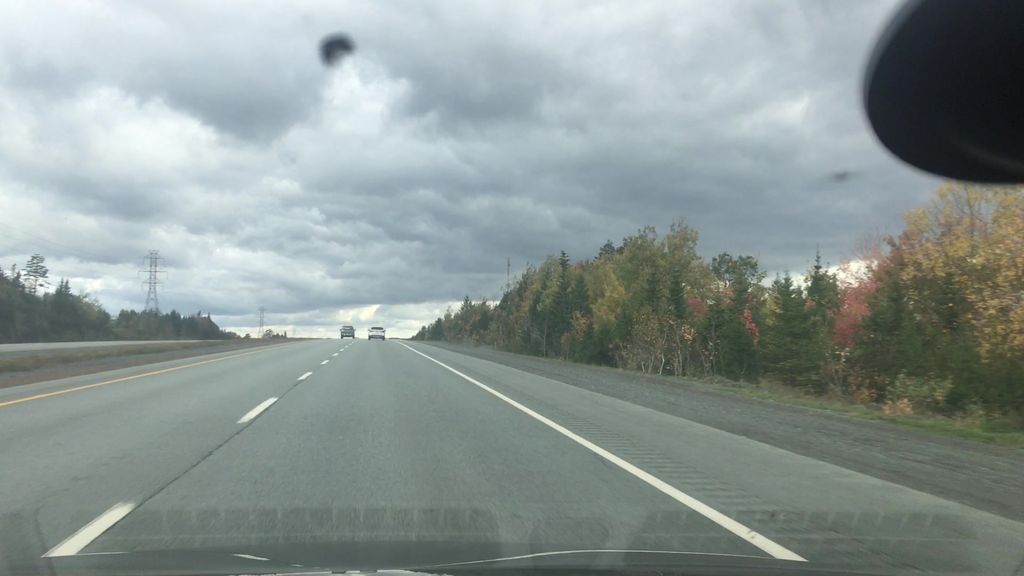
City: halifax